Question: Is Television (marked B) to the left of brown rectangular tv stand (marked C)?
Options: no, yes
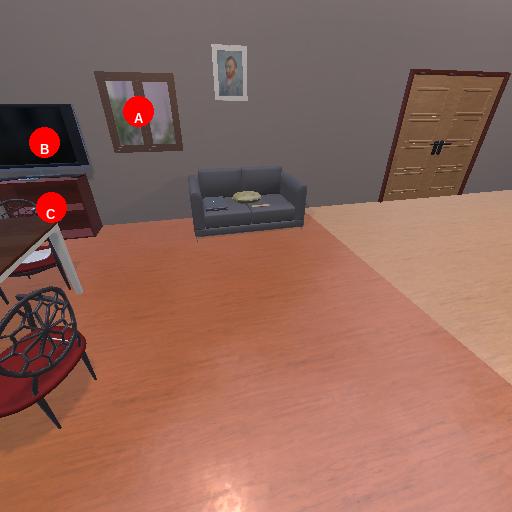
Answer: no